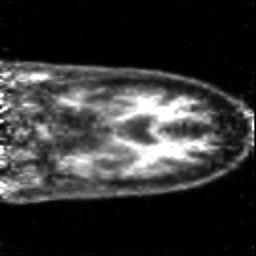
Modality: PET
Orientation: coronal
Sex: male
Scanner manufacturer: siemens